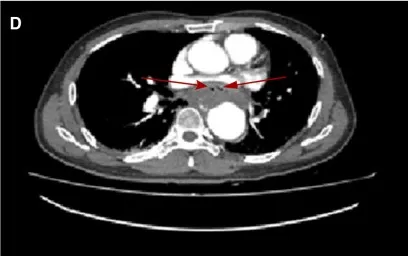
(D) air bubbles (red arrow head) inside the aneurysm's thrombus that are suggestive of esophageal erosion.
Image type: radiology (ct)